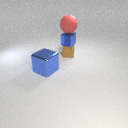
small blue metal cube below large red rubber sphere